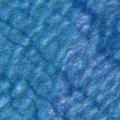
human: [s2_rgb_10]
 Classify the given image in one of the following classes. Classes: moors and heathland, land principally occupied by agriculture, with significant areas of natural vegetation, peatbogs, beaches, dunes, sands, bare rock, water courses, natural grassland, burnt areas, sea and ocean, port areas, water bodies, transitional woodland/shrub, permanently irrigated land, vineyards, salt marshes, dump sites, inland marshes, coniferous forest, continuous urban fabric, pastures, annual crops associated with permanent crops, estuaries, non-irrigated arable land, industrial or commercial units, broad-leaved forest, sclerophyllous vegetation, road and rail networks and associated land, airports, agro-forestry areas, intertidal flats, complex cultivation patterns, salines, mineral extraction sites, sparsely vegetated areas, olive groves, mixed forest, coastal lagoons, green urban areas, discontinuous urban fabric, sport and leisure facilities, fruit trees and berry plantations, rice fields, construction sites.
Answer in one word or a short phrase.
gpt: sea and ocean